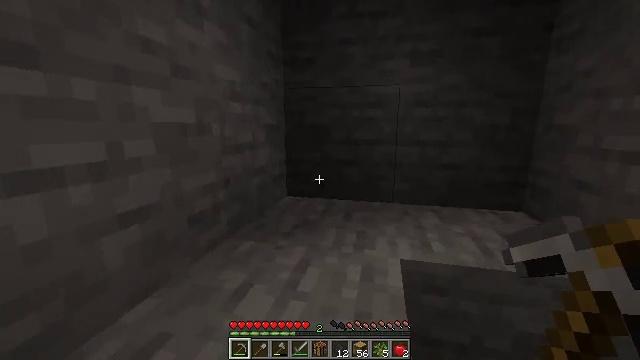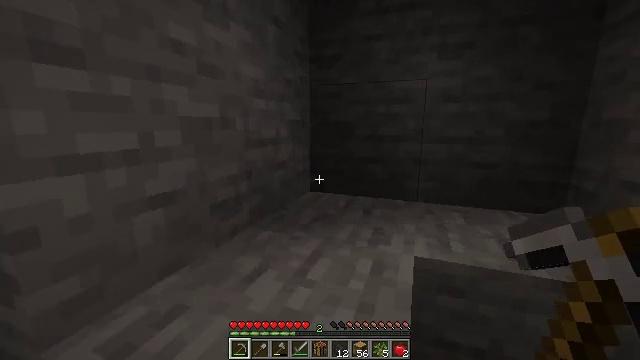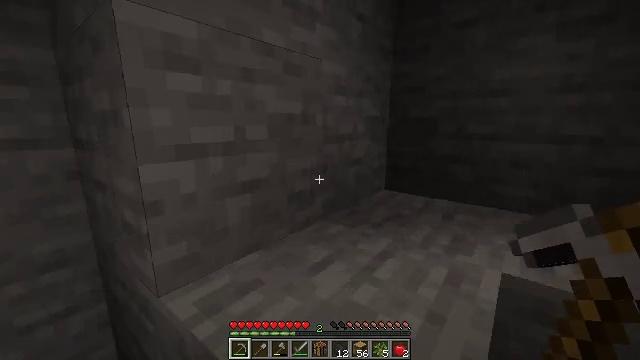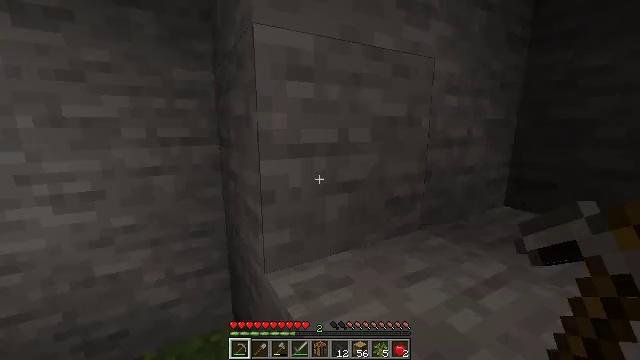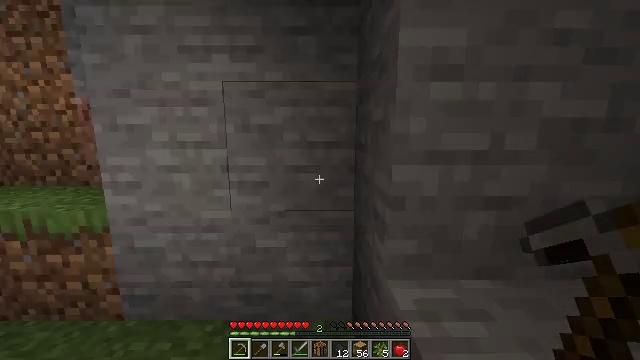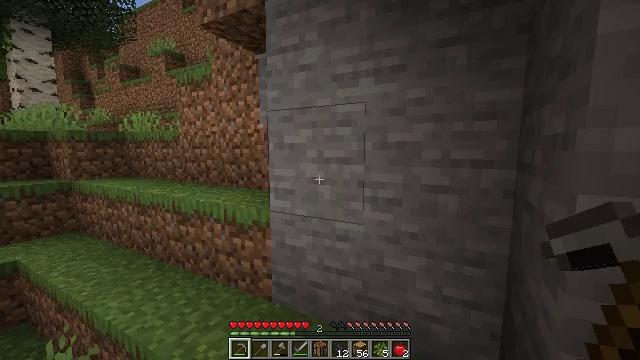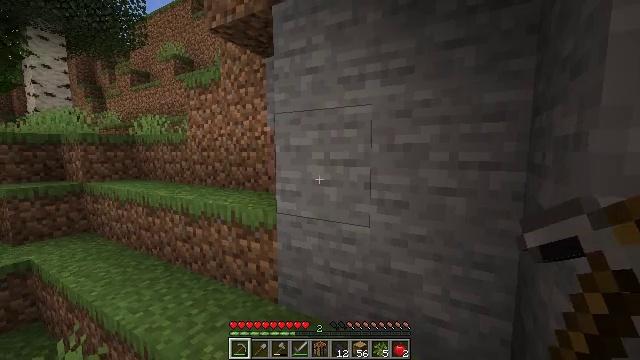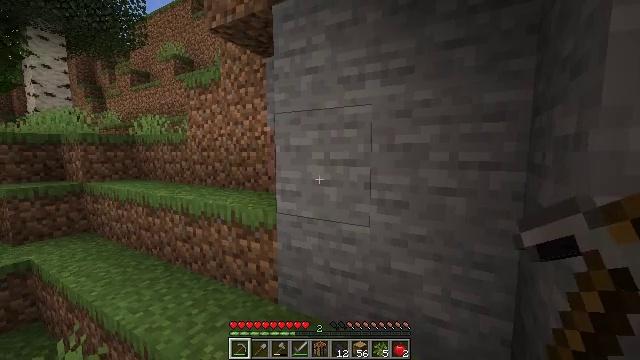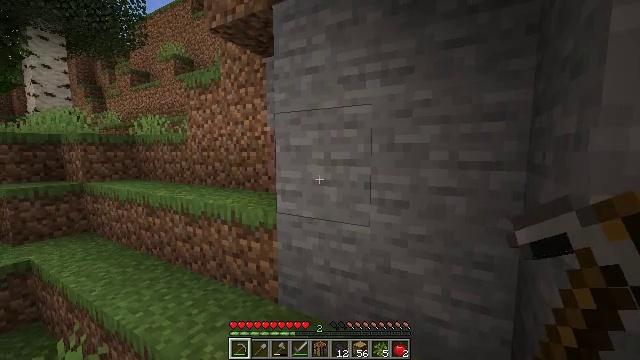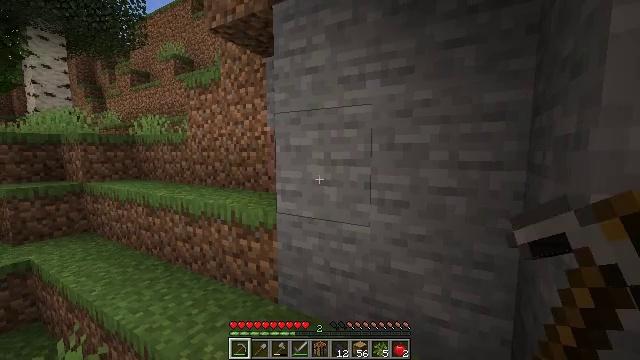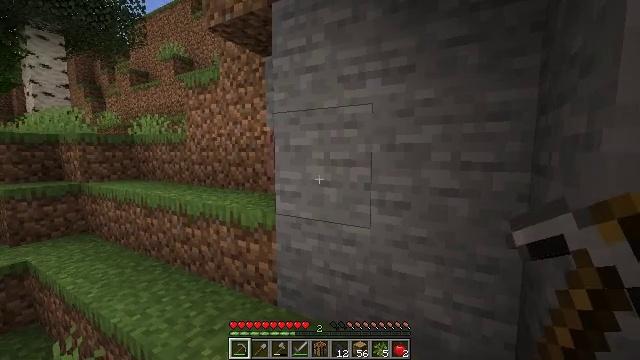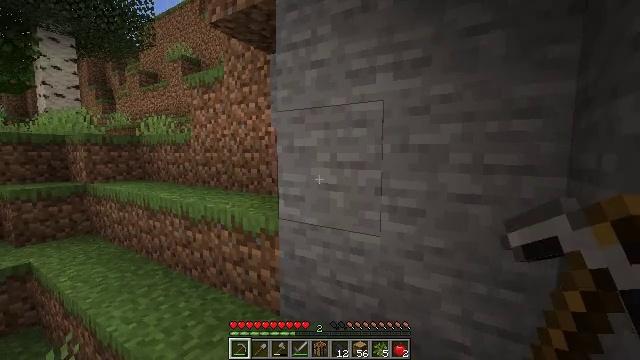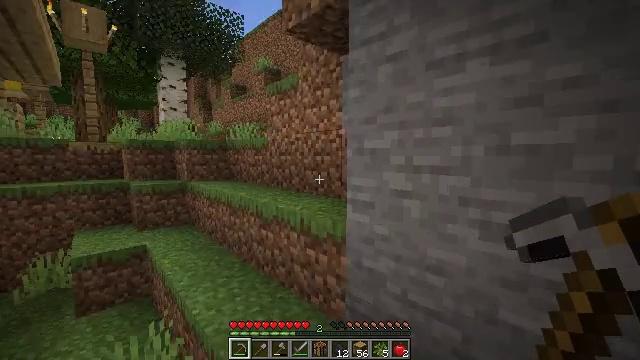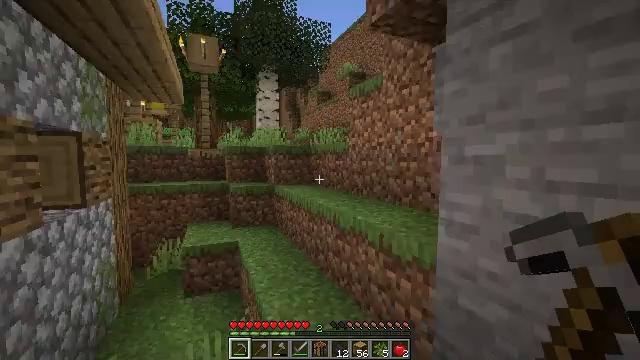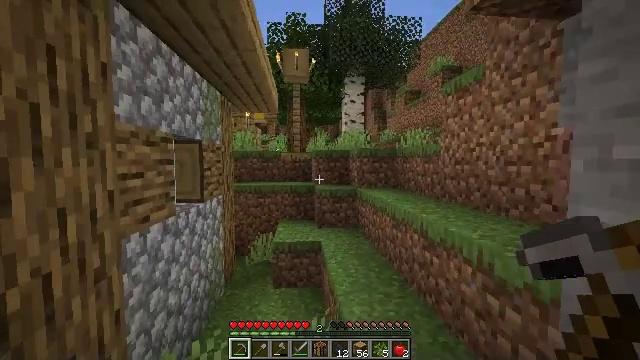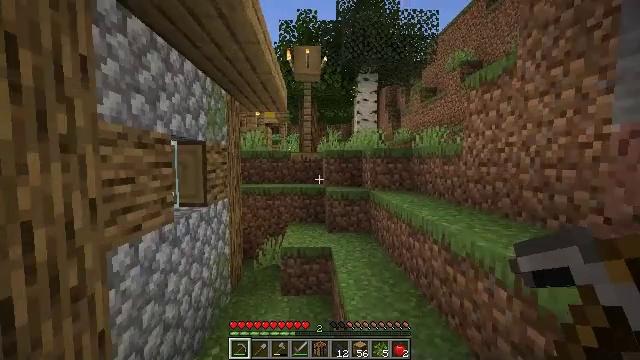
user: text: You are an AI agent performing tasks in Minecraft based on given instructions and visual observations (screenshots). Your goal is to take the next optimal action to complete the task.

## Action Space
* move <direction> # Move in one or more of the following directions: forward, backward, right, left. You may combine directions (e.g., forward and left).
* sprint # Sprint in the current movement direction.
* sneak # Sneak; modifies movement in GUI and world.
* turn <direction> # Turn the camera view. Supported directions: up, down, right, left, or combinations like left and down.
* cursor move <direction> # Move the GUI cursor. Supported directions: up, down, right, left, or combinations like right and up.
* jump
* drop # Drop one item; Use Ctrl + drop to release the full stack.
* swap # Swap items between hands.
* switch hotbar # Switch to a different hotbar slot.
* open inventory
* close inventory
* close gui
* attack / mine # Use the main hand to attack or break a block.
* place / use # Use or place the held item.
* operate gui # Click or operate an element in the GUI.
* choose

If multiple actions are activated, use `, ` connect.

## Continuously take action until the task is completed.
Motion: motion action
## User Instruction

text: Collect a hay block for crafting.
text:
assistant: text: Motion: turn left
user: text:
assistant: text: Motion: turn left
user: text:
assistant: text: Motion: turn left
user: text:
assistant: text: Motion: turn left and up
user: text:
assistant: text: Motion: turn left and up
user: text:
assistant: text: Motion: turn left
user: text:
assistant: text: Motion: no_op
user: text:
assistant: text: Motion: no_op
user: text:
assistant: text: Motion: no_op
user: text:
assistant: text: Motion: move forward
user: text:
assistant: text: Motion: move forward, turn left
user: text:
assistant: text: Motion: move forward, turn left
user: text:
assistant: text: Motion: move forward, turn left
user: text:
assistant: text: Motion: move forward, turn left
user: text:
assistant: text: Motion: move forward, turn left
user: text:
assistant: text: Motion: move forward
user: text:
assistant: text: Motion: move forward
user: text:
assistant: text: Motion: move forward
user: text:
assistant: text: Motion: move forward
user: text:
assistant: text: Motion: move forward
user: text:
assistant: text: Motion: move forward, turn down
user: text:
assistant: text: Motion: move forward
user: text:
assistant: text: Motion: move forward
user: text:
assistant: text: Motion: move forward, sprint
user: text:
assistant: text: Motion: move forward, sprint
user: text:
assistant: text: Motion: move forward, sprint
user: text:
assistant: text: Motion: move forward, sprint
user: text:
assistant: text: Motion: move forward, sprint
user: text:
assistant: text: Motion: move forward and move right, sprint
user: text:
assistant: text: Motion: move forward and move right, sprint